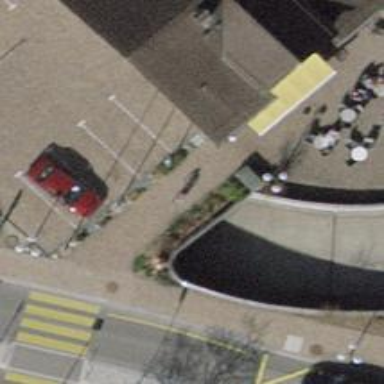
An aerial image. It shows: Parking area.